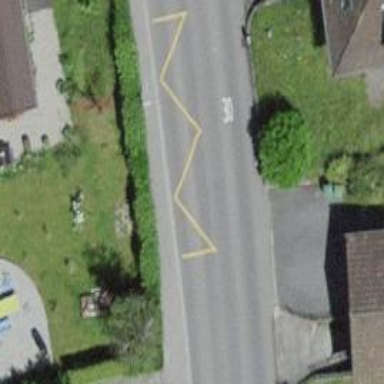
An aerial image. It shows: Bus stop with platform for public transport.